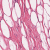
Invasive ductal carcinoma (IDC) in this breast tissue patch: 0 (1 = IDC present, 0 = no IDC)